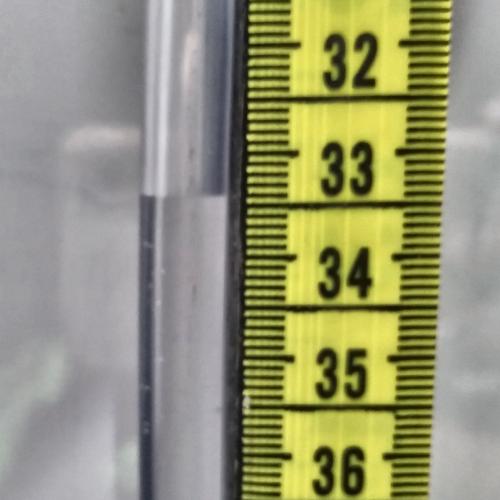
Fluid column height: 33.4 cm